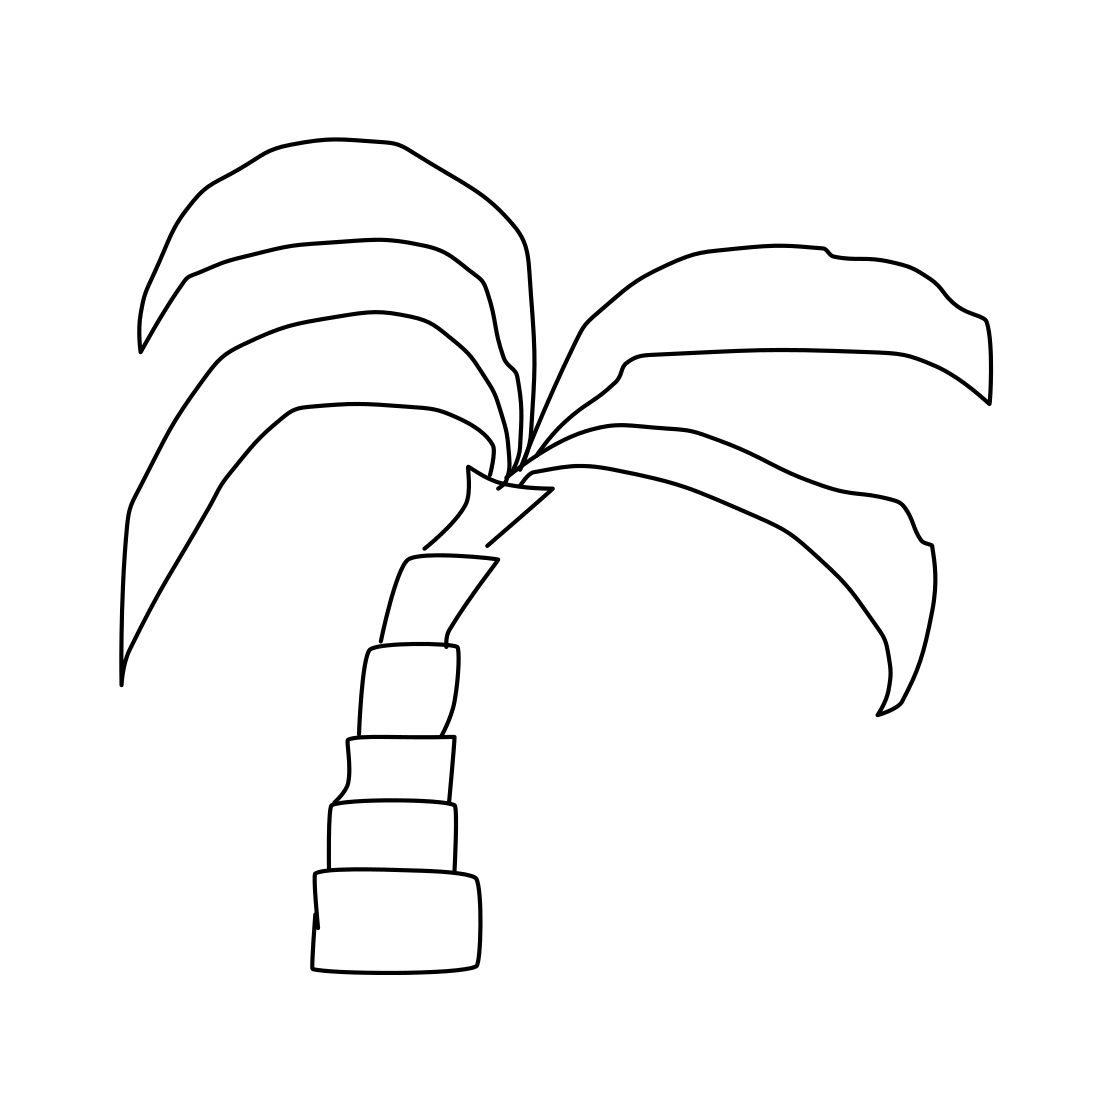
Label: palm tree